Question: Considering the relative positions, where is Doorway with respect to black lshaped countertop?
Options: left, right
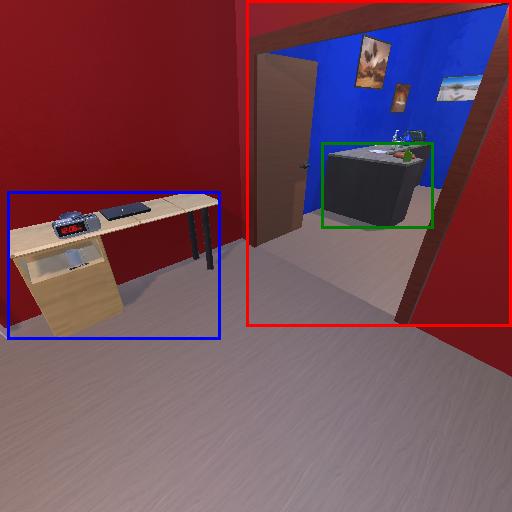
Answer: left